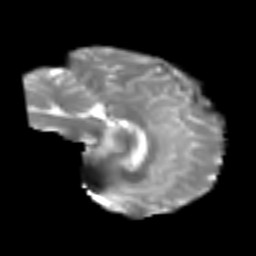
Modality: T2w
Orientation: sagittal
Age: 23
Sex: male
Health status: healthy